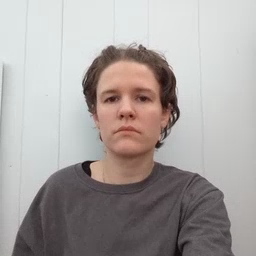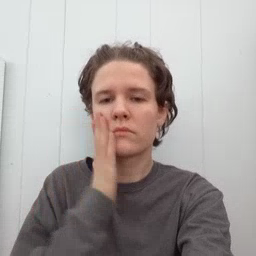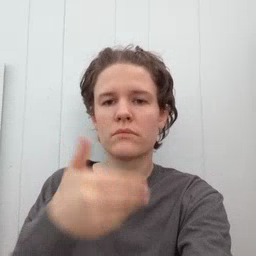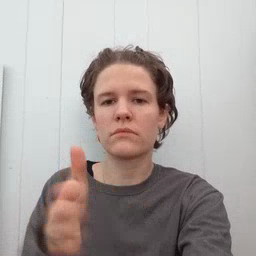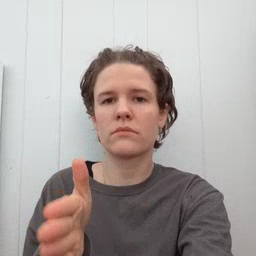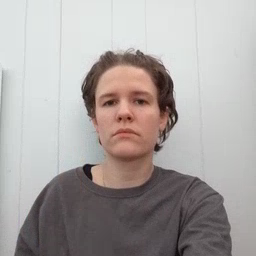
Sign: bedroom